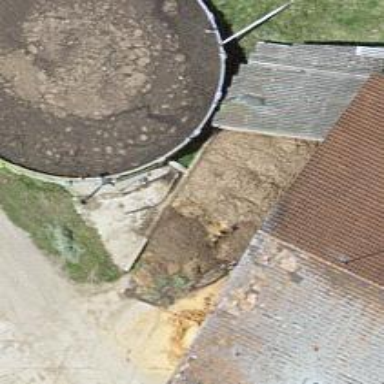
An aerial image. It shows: Slurry tank building.